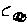
Label: moon